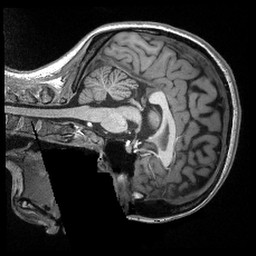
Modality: T1w
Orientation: sagittal